Field crop: maize
Growth stage: 1
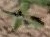
Species: atriplex